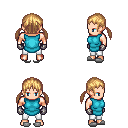
a pixel art fantasy rpg character, male body template, human, light skin, teal tunic, white pants, light blonde twin-tailed hairstyle, metal gloves, white slippers, four views (front, back, left, right), 2x2 character sprite sheet, small pixel art, hard edges, no anti-aliasing